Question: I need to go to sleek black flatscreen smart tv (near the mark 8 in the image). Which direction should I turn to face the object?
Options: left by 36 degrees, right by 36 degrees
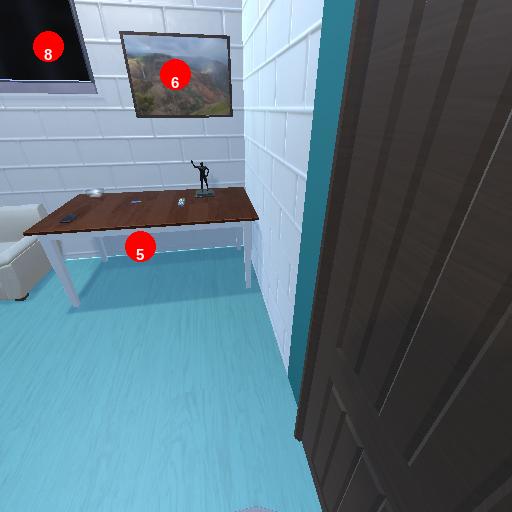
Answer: left by 36 degrees